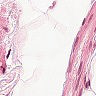
Metastatic tissue present: no